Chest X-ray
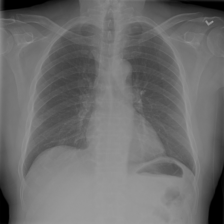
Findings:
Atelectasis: negative
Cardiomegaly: negative
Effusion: negative
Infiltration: negative
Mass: negative
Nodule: negative
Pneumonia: negative
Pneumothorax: negative
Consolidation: negative
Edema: negative
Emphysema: negative
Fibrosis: negative
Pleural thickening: negative
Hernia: negative